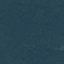
Land use / land cover class: Forest